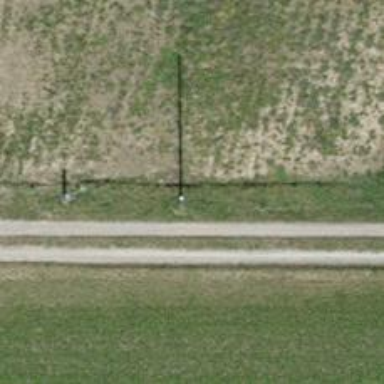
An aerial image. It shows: Minor power line.